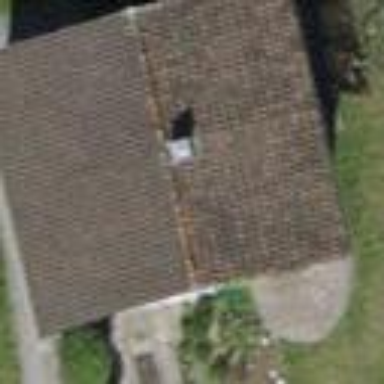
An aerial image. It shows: Detached building with gabled roof.